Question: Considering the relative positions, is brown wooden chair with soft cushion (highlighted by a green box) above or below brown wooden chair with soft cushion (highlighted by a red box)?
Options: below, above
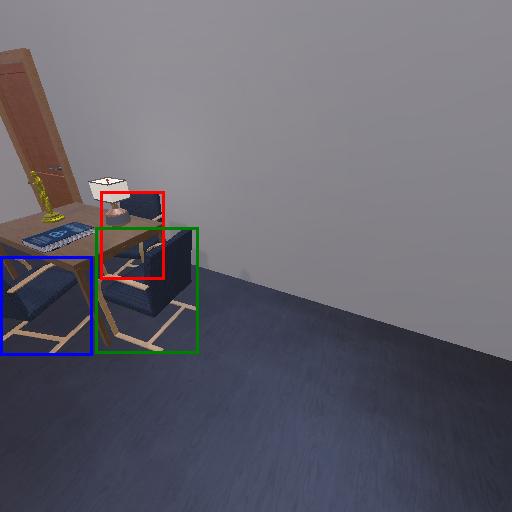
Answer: below